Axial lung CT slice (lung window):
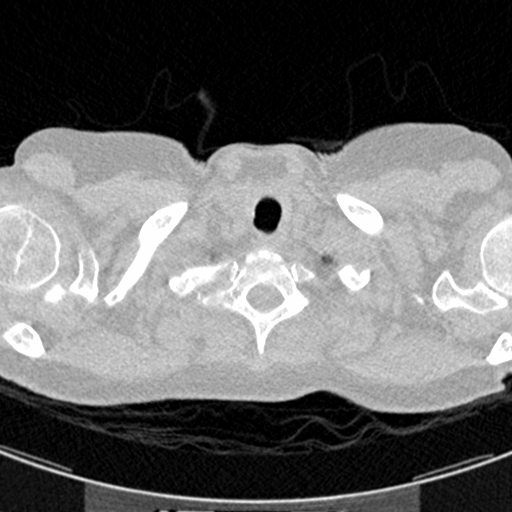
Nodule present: no